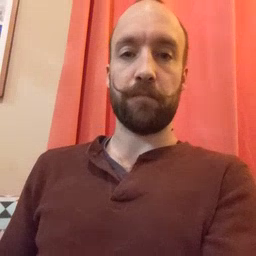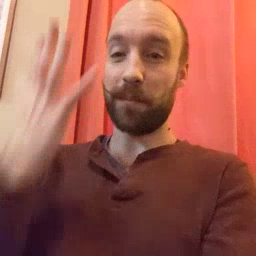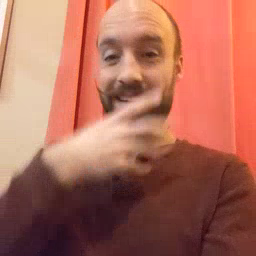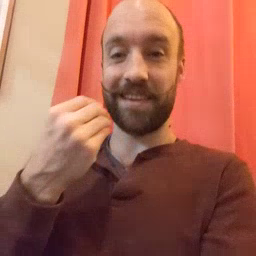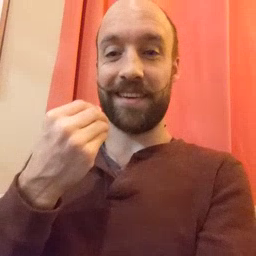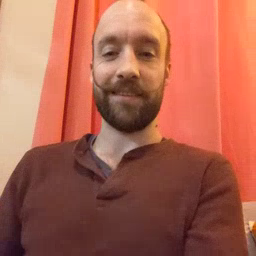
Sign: pretty